Field crop: maize
Growth stage: 2
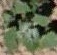
Species: chenopodium